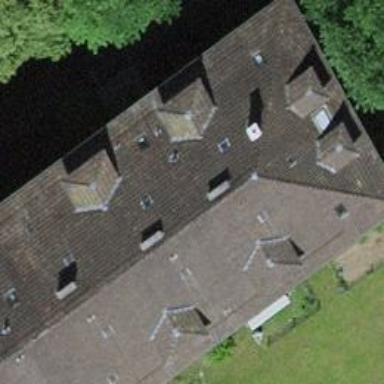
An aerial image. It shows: Hipped roof apartment building.